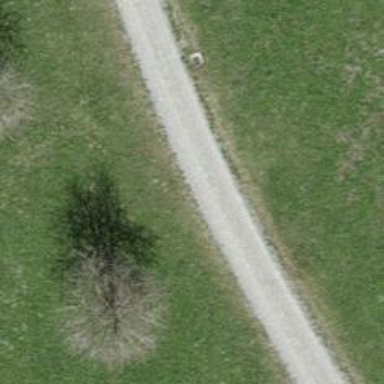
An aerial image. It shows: Gravel track road.